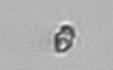
Label: Heterocapsa_rotundata